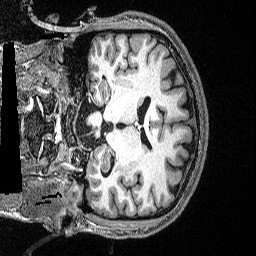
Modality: T1w
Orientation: coronal
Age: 21
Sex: male
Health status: ill
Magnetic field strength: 3 T
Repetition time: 2.53 s
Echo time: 0.00331 s